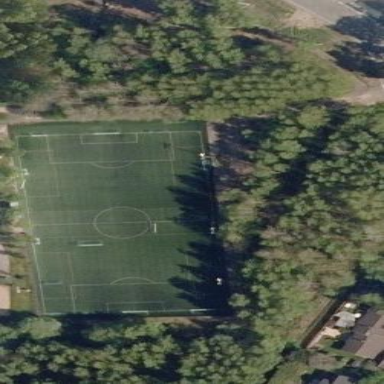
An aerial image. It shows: Artificial turf soccer pitch for leisure sports.